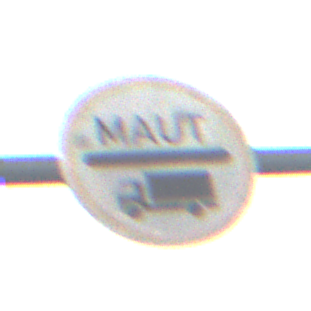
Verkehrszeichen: Mautpflicht
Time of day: Night
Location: Outdoor (Nature)
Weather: Overcast
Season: NotSpecified
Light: Artificial